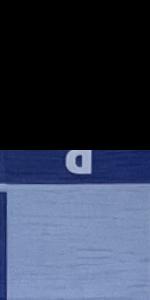
Label: Empty